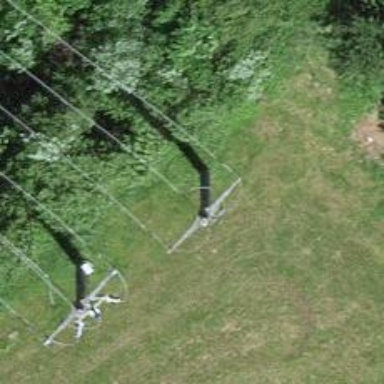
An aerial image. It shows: Power line is depicted.